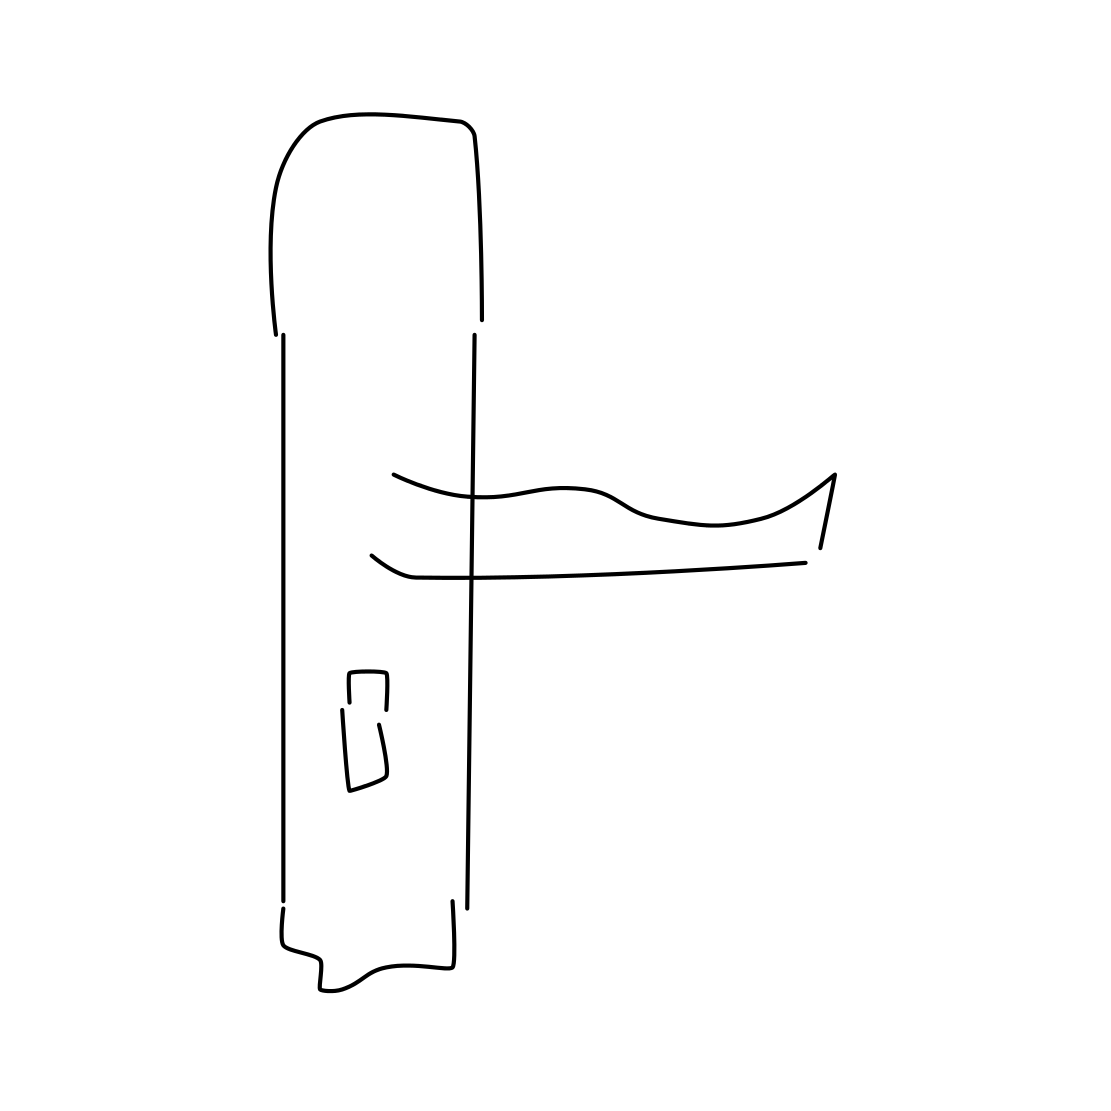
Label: door handle